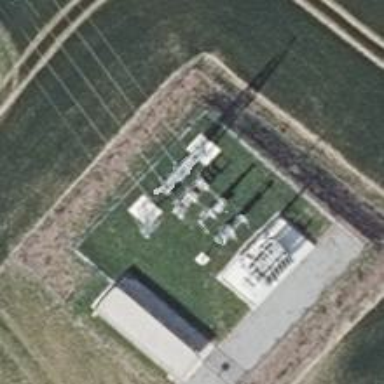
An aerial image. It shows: Switch for power supply.